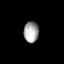
Tissue: lung
Cell type: B cells
Senescence score: 0.5473
Nuclear area (px): 309
Mean DAPI intensity: 163.343